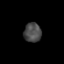
Tissue: prostate
Cell type: Fibroblasts
Senescence score: 0.7274
Nuclear area (px): 323
Mean DAPI intensity: 75.053